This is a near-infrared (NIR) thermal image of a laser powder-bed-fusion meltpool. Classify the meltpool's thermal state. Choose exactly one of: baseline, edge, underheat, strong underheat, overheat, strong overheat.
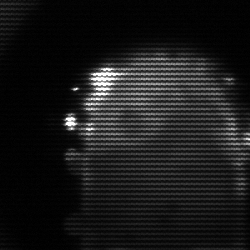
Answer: baseline